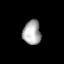
Tissue: lung
Cell type: Endothelial cells
Senescence score: 0.5642
Nuclear area (px): 426
Mean DAPI intensity: 172.207